Field crop: tomato
Growth stage: 1
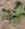
Species: solanum